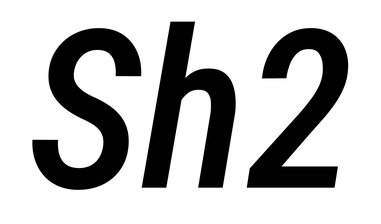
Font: Roboto-Italic_Condensed_Medium_Italic